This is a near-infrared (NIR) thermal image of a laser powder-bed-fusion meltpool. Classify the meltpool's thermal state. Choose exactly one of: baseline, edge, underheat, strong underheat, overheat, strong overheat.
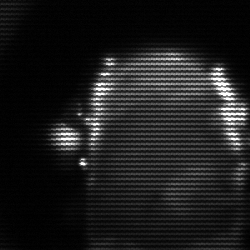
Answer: baseline